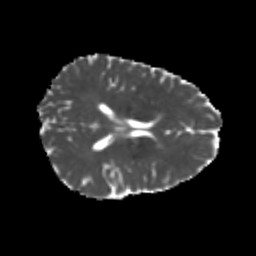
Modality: MD
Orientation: axial
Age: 20
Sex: female
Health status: healthy
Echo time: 0.074 s